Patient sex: M
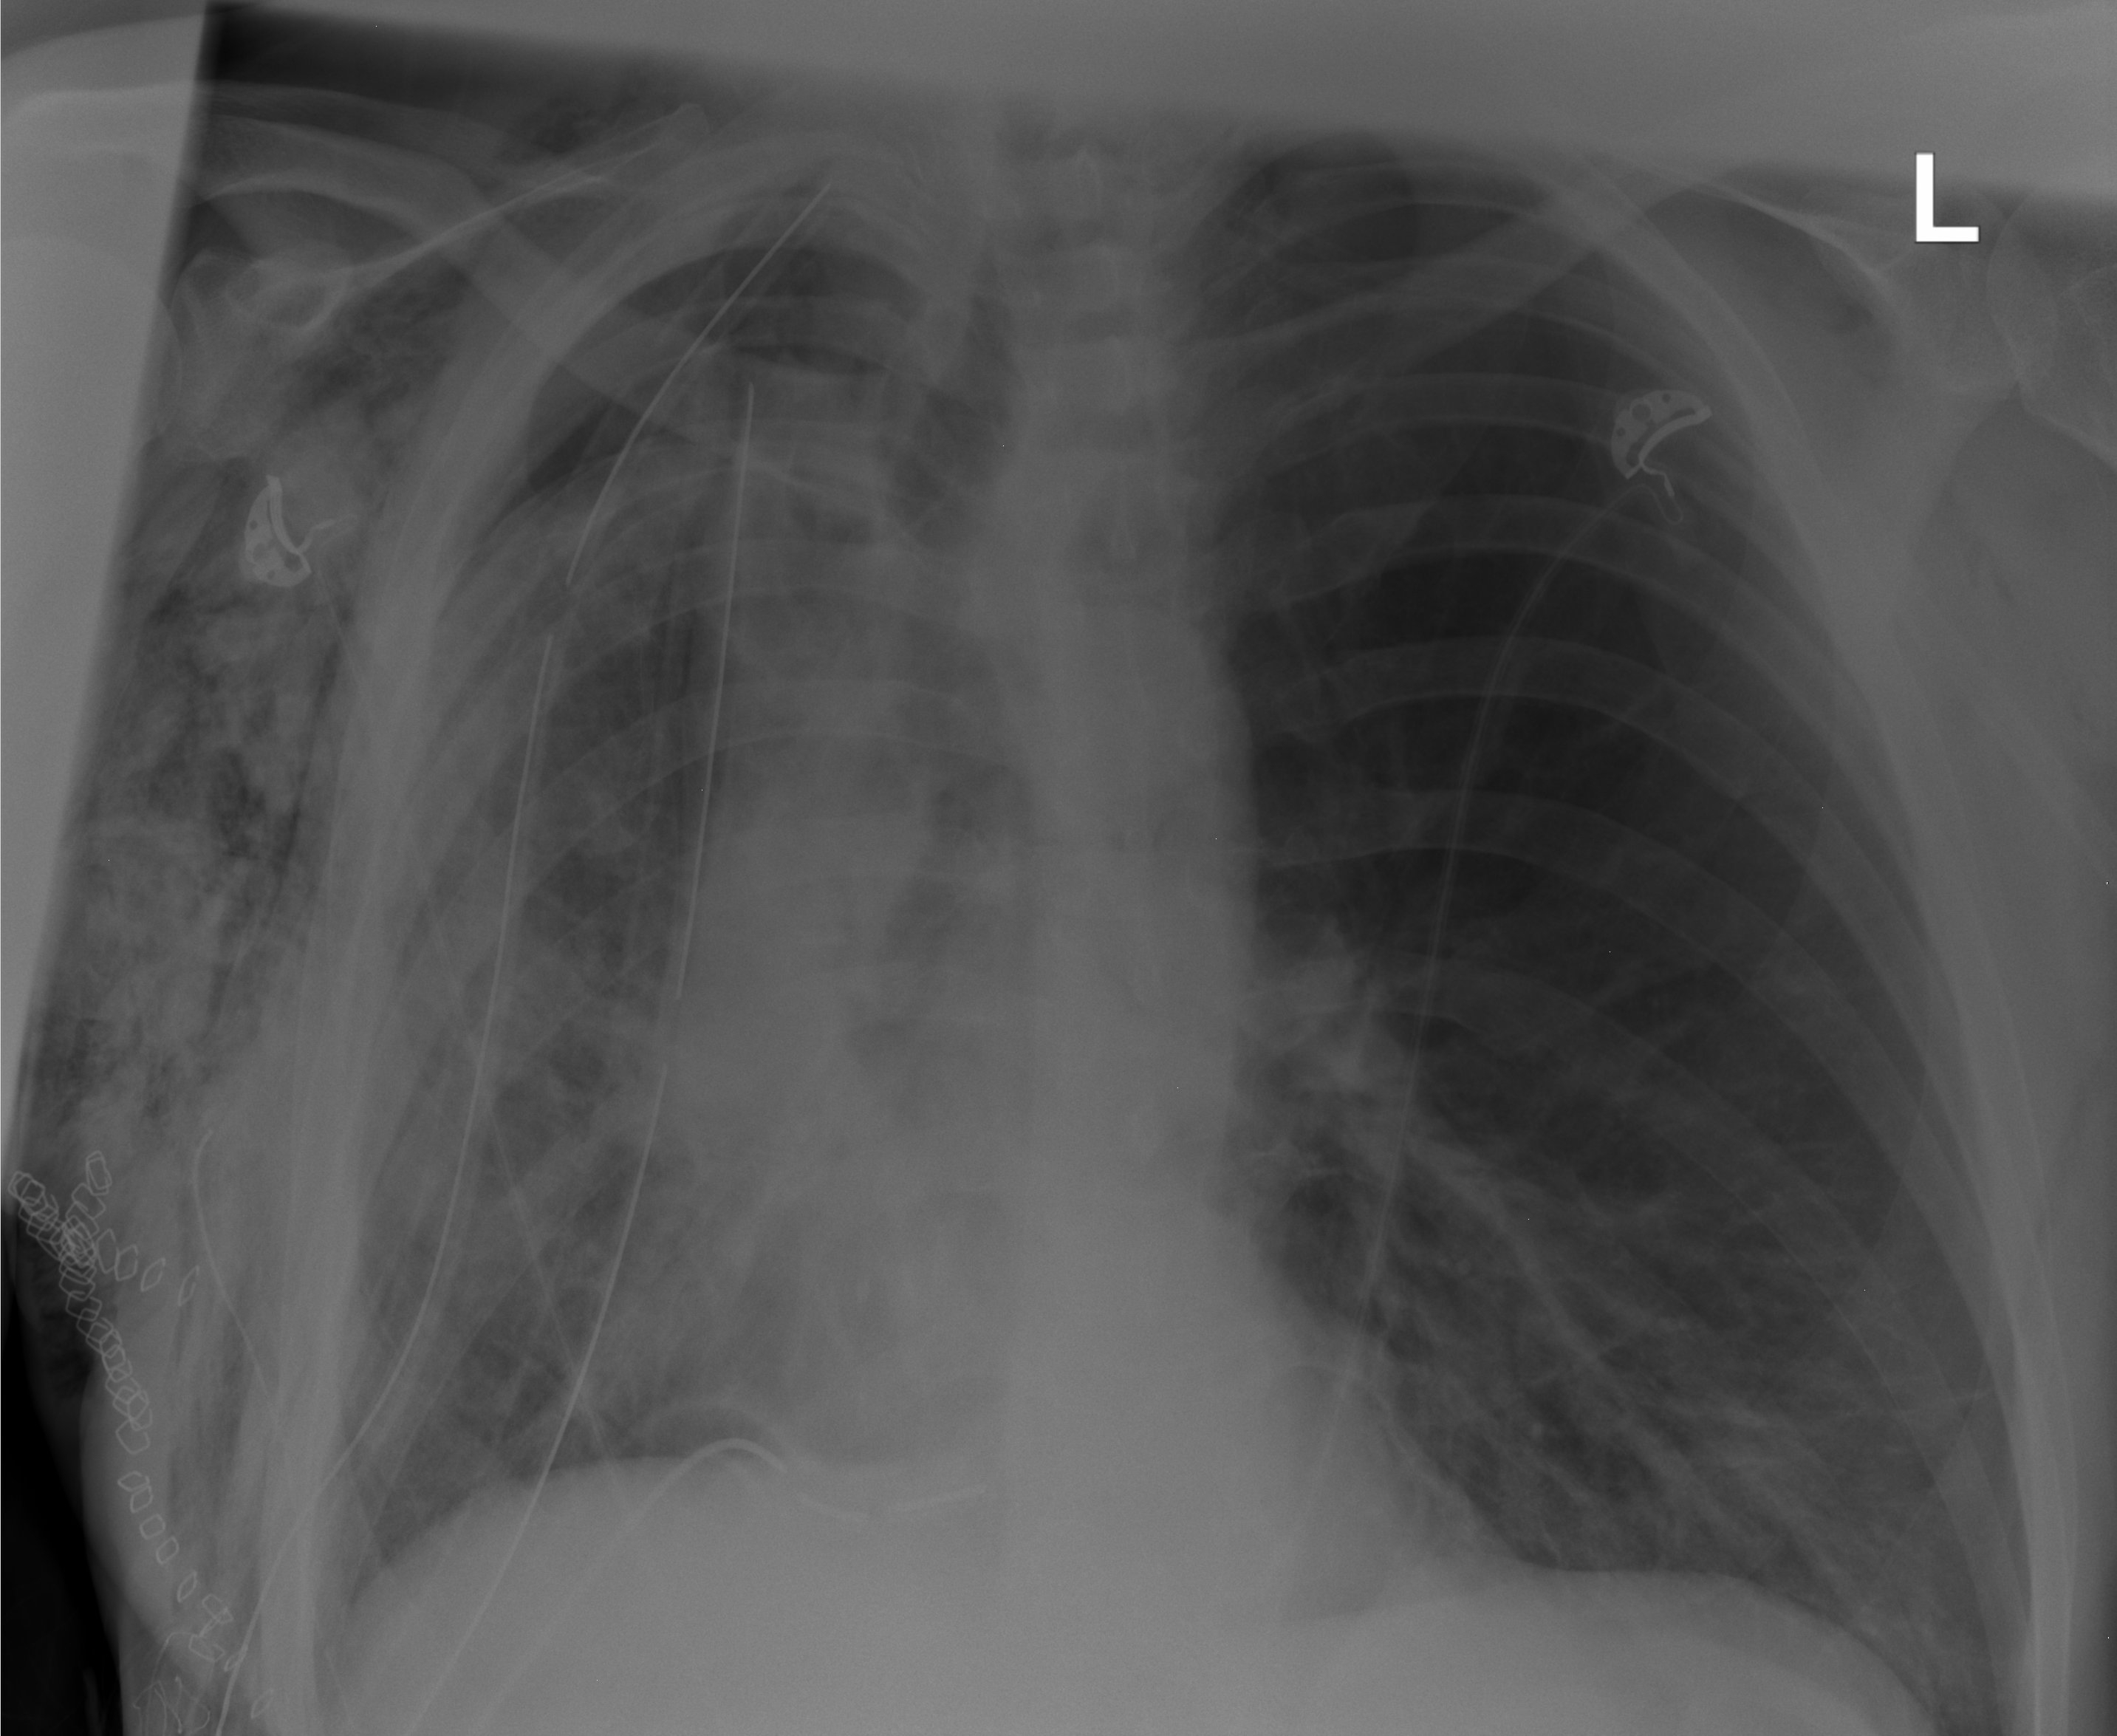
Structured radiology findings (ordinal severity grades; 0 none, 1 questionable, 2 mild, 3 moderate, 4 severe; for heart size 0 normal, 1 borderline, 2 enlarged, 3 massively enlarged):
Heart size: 0
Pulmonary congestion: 0
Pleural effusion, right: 0
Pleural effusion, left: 0
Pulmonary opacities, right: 0
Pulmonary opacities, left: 0
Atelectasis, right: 3
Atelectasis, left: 0